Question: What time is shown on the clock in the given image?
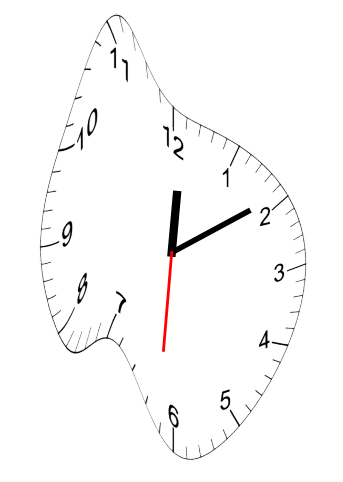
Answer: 12:09:31